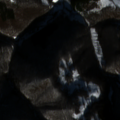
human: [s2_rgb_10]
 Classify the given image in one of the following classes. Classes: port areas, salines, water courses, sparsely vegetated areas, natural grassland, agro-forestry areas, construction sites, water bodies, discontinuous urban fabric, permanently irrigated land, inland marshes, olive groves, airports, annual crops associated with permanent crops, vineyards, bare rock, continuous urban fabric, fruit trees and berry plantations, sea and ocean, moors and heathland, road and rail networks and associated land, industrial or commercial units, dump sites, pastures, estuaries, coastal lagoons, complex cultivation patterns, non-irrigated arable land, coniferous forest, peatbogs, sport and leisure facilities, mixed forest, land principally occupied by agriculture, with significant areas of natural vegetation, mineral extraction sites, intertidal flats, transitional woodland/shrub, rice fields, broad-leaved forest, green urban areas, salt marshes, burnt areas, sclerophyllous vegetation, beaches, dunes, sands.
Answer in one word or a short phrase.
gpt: land principally occupied by agriculture, with significant areas of natural vegetation, broad-leaved forest